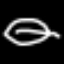
Label: leaf